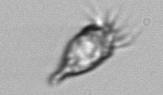
Label: Paratontonia_gracillima